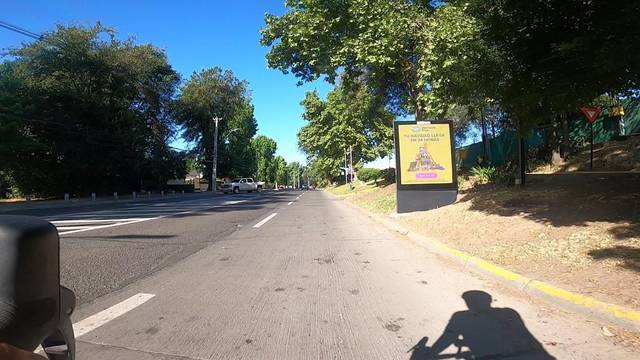
Region: Chile
Coordinates: -33.381, -70.577